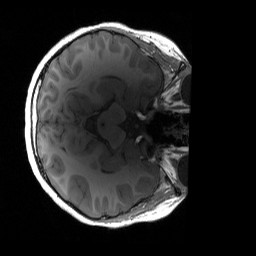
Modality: T1w
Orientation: axial
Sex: male
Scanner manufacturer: siemens
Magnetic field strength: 3 T
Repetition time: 1.9 s
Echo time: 0.00243 s